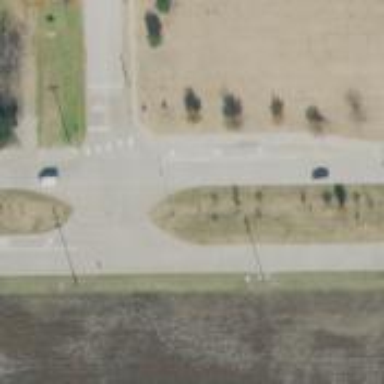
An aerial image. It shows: Crossing on the cycleway.